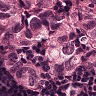
Metastatic tissue present: yes